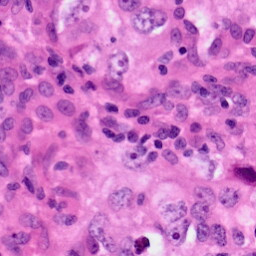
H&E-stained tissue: Lung